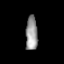
Tissue: prostate
Cell type: T cells
Senescence score: 0.7043
Nuclear area (px): 397
Mean DAPI intensity: 151.456